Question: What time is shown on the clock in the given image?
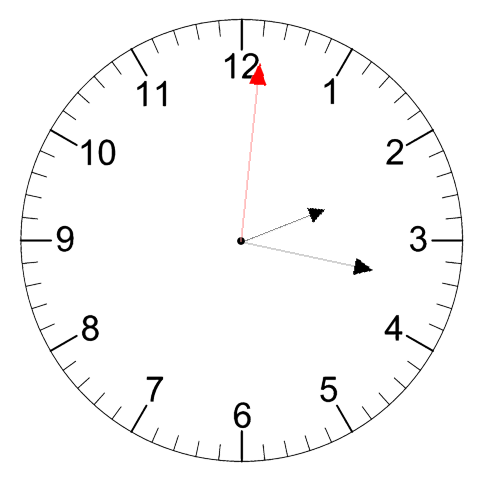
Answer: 02:17:01